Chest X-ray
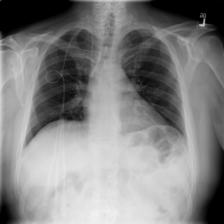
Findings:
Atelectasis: negative
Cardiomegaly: negative
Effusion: negative
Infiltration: negative
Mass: negative
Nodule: negative
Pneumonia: negative
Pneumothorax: negative
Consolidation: negative
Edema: negative
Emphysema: negative
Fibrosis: negative
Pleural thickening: negative
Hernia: negative